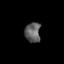
Tissue: lung
Cell type: T cells
Senescence score: 0.2238
Nuclear area (px): 304
Mean DAPI intensity: 95.849